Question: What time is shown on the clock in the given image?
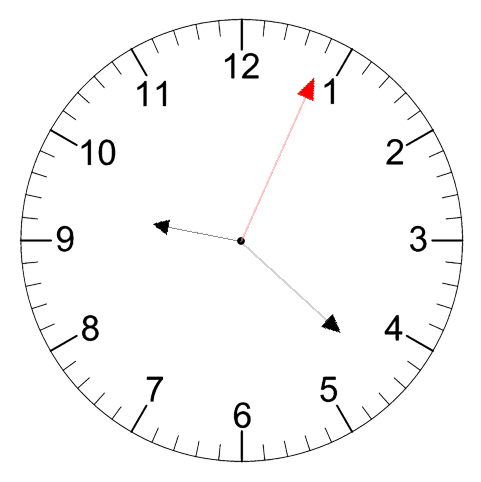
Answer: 09:22:04